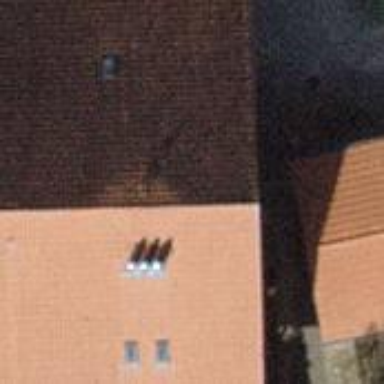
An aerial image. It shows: Detached building with gabled tile roof.